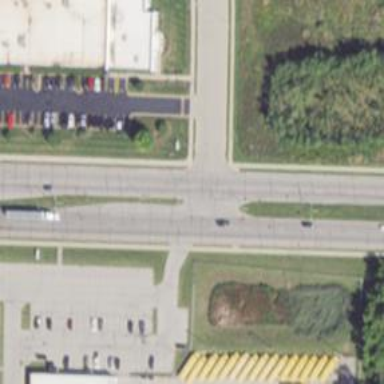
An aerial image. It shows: Secondary dual-carriageway road with asphalt surface.